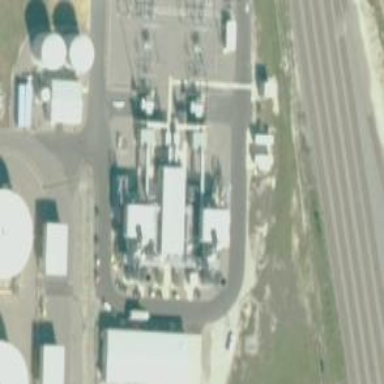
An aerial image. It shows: Gas turbine generator powered by gas.